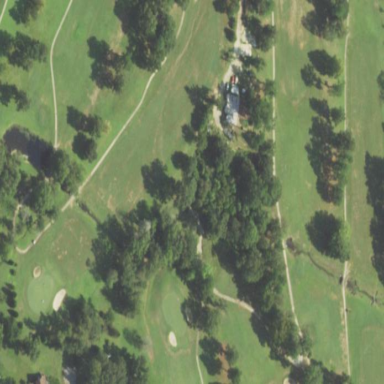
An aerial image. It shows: Grassy area designated as golf fairway.